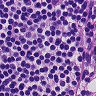
Metastatic tissue present: no